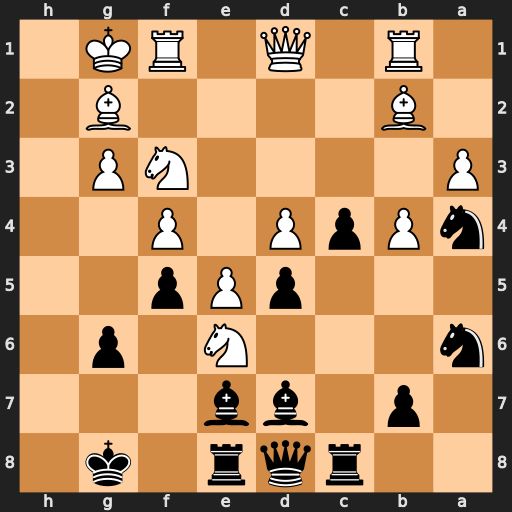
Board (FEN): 2rqr1k1/1p1bb3/n3N1p1/3pPp2/nPpP1P2/P4NP1/1B4B1/1R1Q1RK1
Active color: b
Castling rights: -
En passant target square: -
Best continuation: Nxb2 Nxd8 Nxd1